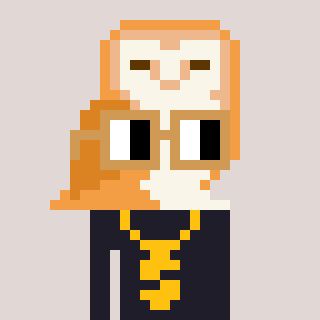
a pixel art character with square brown glasses, a owl-shaped head and a grayscale-colored body on a warm background